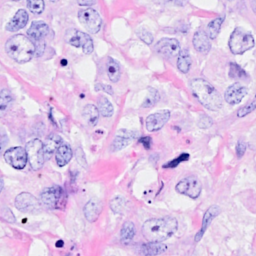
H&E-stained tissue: Breast